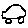
Label: car